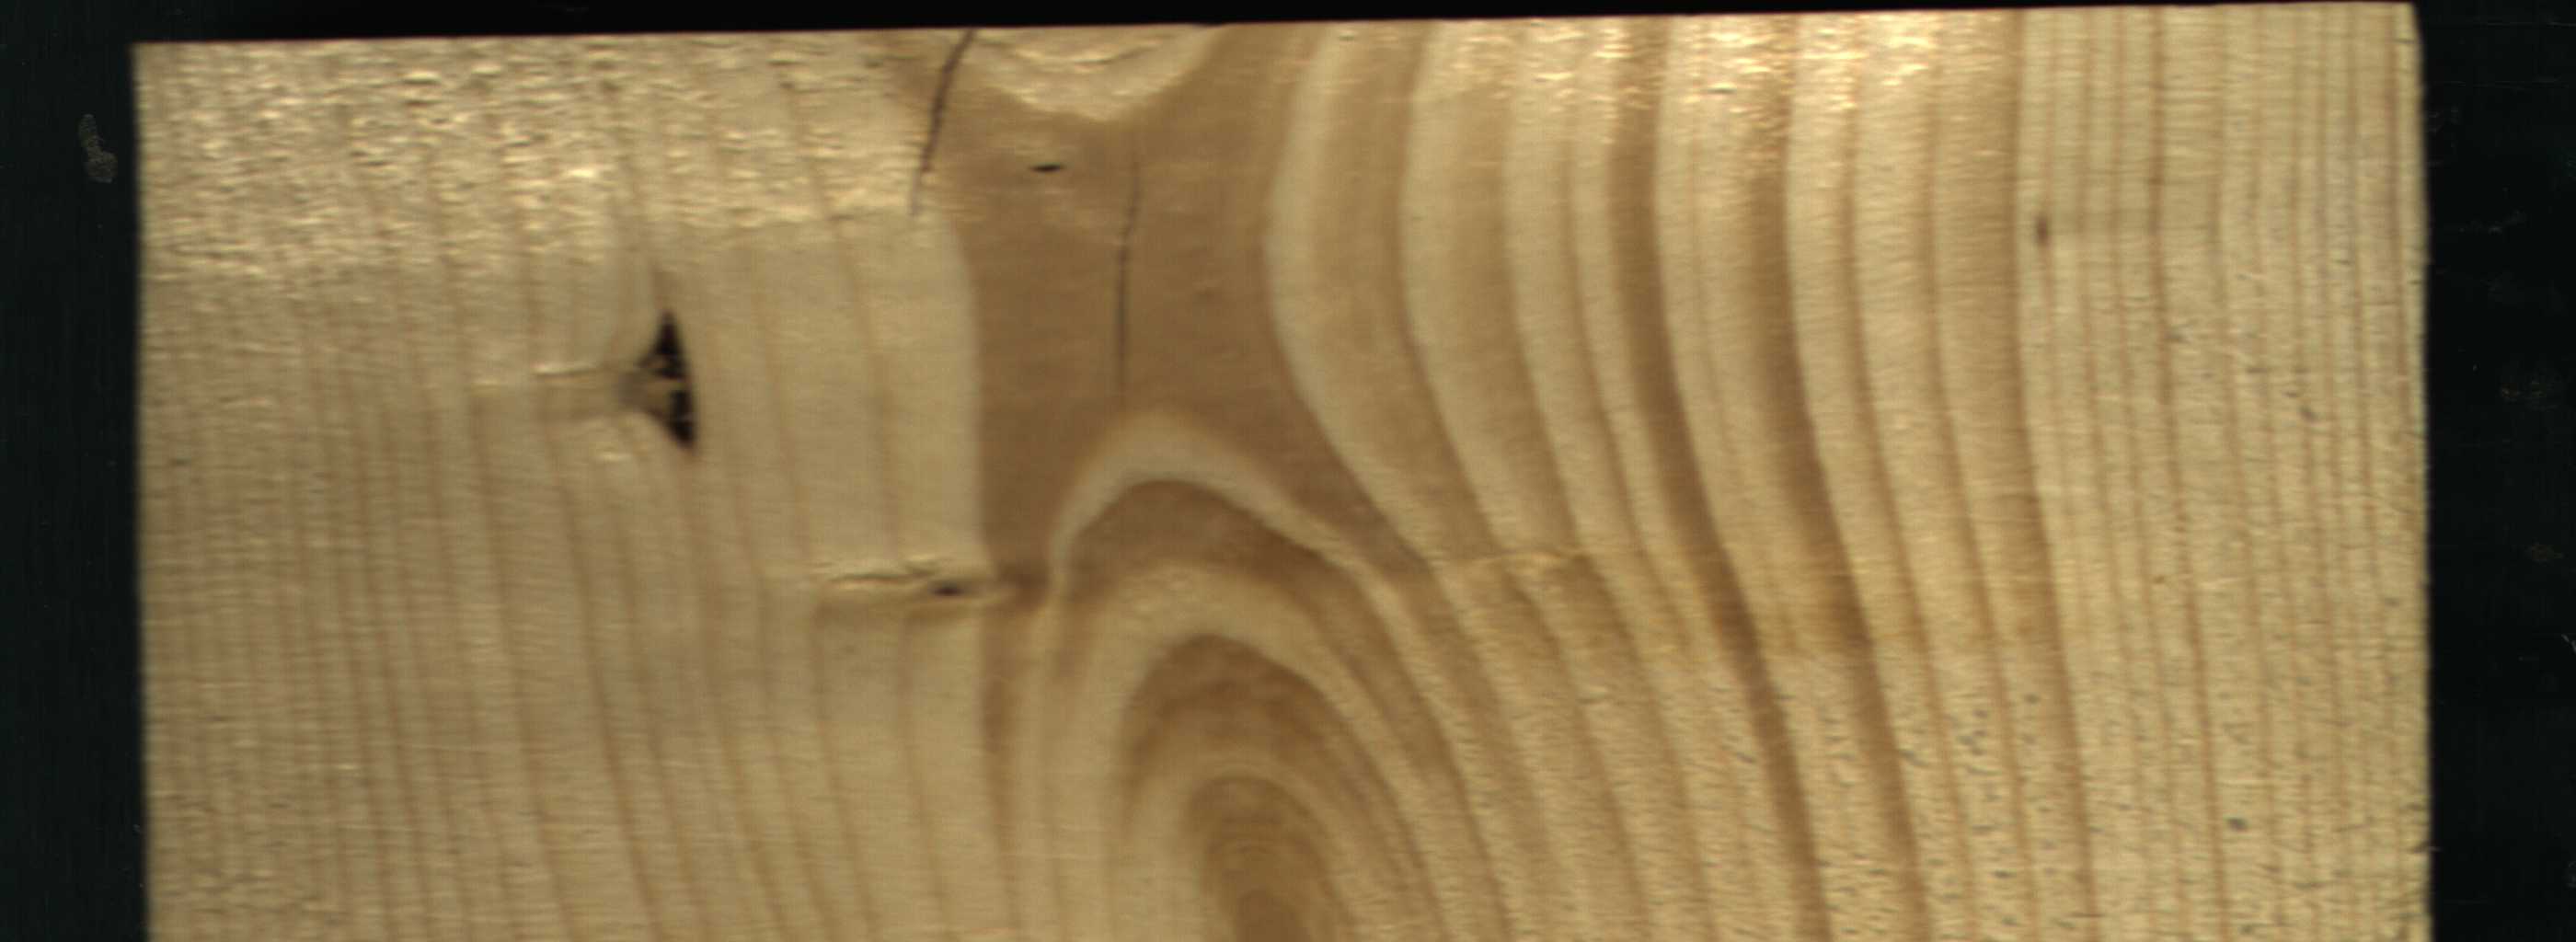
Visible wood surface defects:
resin
Crack
Crack
Live_Knot